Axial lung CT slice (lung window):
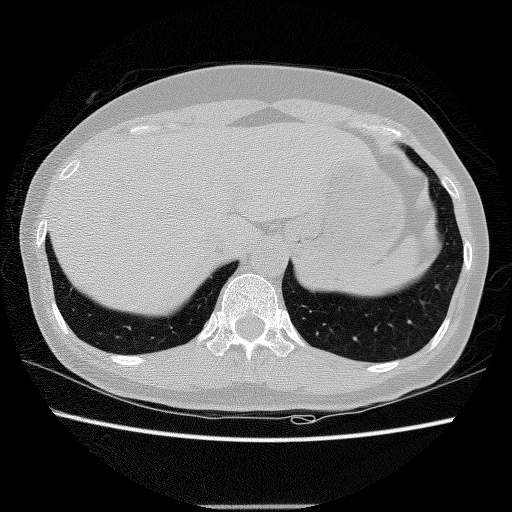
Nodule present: no